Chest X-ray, PA view. Patient: 69 years old, sex M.
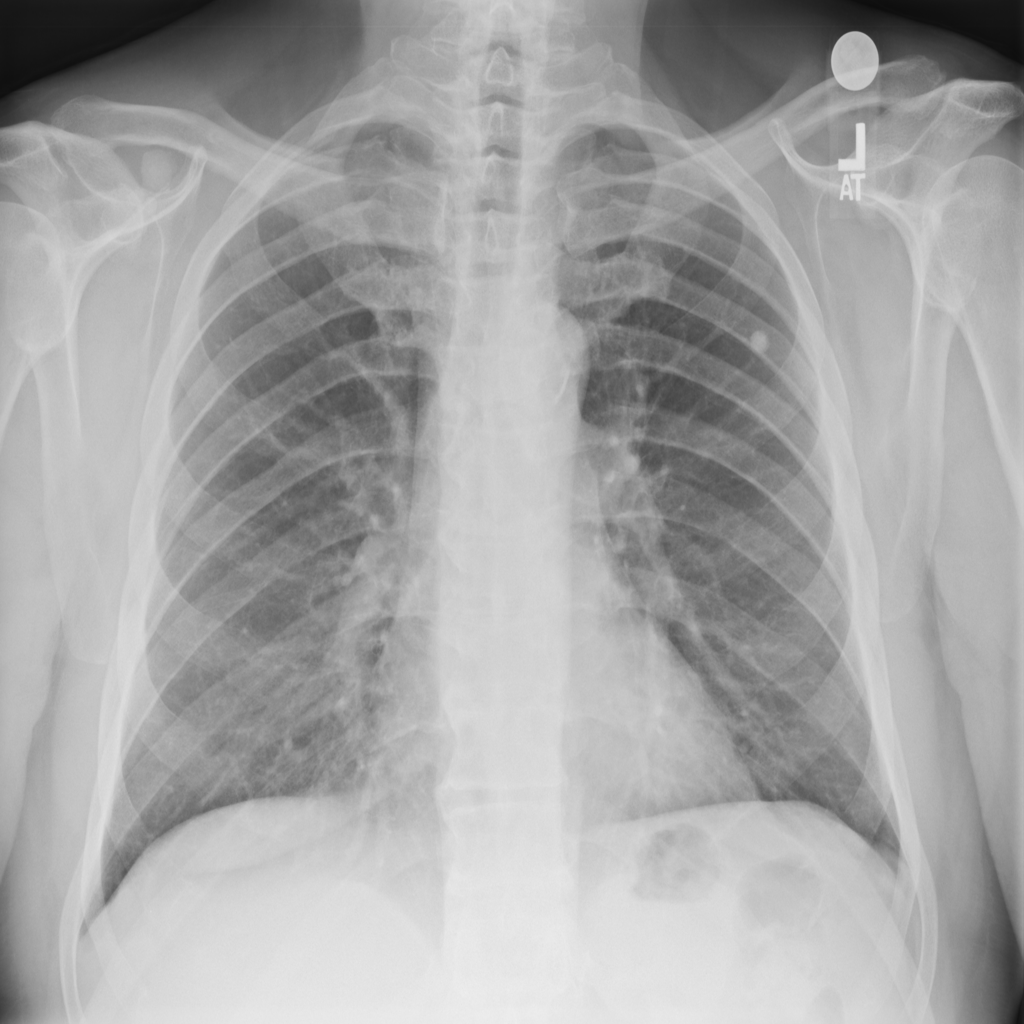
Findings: No Finding